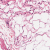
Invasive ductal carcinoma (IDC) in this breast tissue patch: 0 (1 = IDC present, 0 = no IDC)